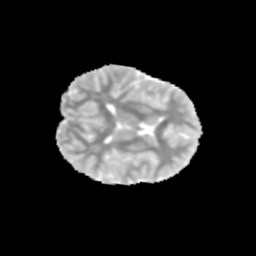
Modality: MD
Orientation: axial
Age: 11
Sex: female
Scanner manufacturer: siemens
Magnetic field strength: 3 T
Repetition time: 3.8 s
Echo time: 0.07 s